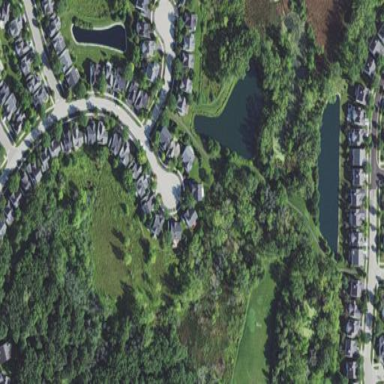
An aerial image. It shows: Single-family residential area within subdivision.